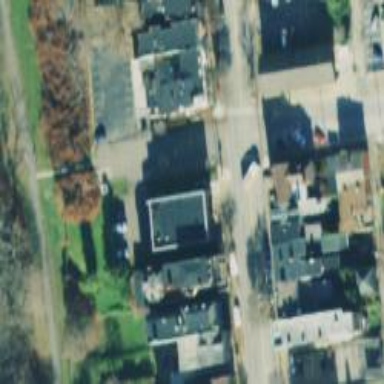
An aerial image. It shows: Neighbourhood with historic district.